Question: Okay, I'm stupid, but 'box()'
I understand that with 'bty' I can influence the shape, but there does not seem to be an option for top or bottom or top & bottom. All I can do with 'bty' are two or three adjacent sides (L or U shape), but not a single or two opposing sides.
The problem is that when I draw an 'abline' at the plot area edge the line lies half under that edge and is only half as thick as lines farther inside the plot (see image below), but moving the 'abline' slightly towards the center of the plot will make it no longer align with the axis ticks and labels and cause unequal distances between my "grid". Drawing a line outside the plot area with 'par(xpd = NA)' will not limit it to the plot area size and the line then runs through the label.

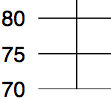
Answer: I can only reproduce your problem if 'lwd=2'. So for that case, perhaps you can try this.
'''
plot(0:10, axes=F, type='n', yaxs='i',xlab='y', ylab='x')
'''
Add axes with tick lengths of 0 and without labels and square line ends:
'''
lims=par("usr")
axis(1, lwd.ticks=0, lab=F, at=lims[1:2], lwd=2, lend=1)
axis(3, lwd.ticks=0, lab=F, at=lims[1:2], lwd=2, lend=1)
abline(h=1:9, lwd=2, lend=1)
axis(2, las=1, tick=F)
'''